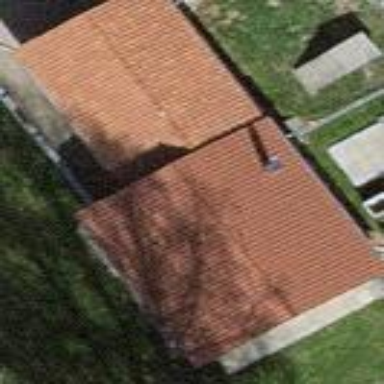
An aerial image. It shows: Shed.